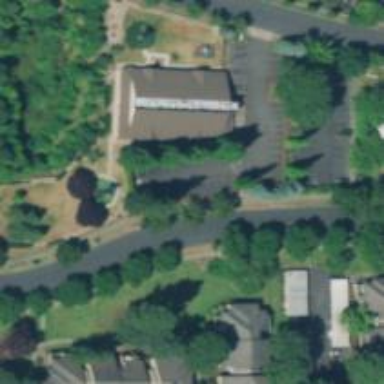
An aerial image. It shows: Kindergarten.